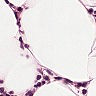
Metastatic tissue present: no